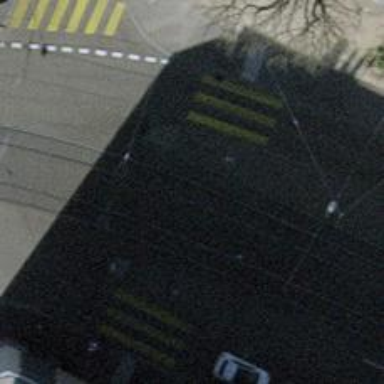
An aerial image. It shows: Tram crossing on the railway.